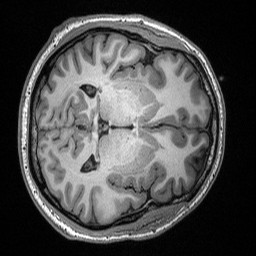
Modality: T1w
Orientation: axial
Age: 26
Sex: male